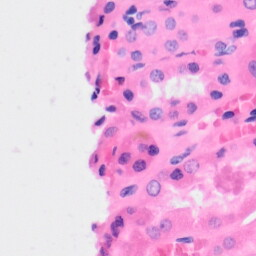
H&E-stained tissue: Kidney